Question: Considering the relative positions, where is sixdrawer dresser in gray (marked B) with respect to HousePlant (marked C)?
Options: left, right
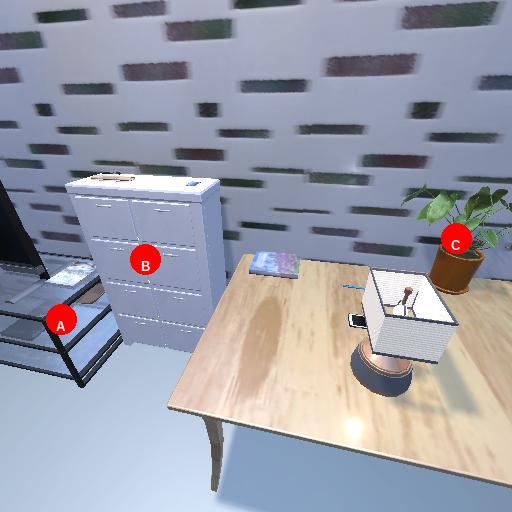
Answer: left